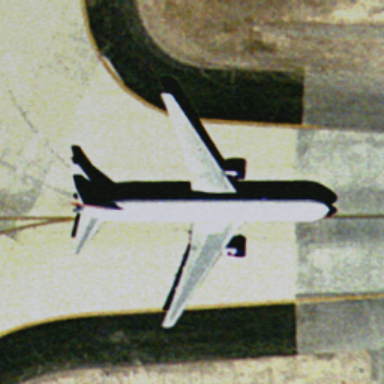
The plane glided on the runway .